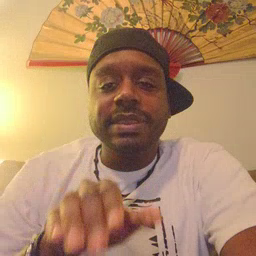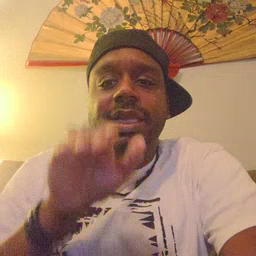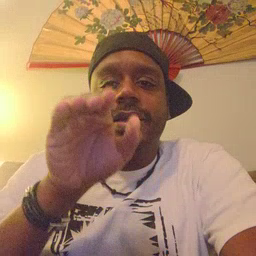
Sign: stairs